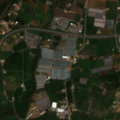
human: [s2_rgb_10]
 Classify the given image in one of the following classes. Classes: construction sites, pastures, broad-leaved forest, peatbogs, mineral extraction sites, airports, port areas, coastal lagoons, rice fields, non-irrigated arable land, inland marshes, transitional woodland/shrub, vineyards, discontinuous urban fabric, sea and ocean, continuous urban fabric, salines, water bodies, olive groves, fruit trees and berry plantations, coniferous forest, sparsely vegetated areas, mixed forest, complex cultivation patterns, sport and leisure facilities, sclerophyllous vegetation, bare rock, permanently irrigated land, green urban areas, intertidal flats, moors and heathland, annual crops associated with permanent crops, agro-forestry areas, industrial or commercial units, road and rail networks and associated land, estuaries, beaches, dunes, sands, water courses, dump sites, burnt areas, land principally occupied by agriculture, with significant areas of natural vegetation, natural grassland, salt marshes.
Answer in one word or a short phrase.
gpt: discontinuous urban fabric, non-irrigated arable land, complex cultivation patterns